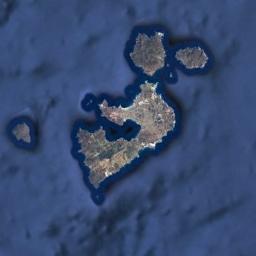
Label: island